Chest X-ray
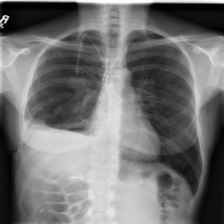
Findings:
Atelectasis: negative
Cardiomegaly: negative
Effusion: positive
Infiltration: negative
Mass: positive
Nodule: positive
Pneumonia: negative
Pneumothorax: negative
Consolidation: negative
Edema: negative
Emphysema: negative
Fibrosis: negative
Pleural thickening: negative
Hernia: negative